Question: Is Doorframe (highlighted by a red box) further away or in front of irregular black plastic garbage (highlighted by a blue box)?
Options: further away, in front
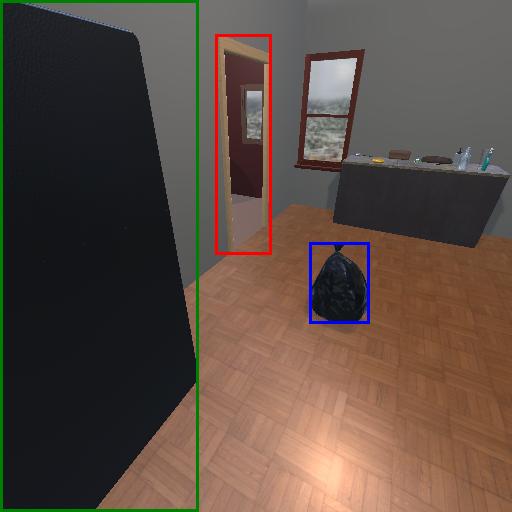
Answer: further away